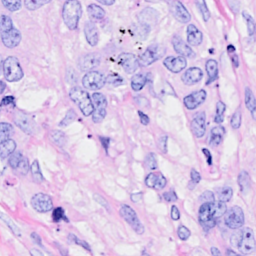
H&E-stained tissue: Breast